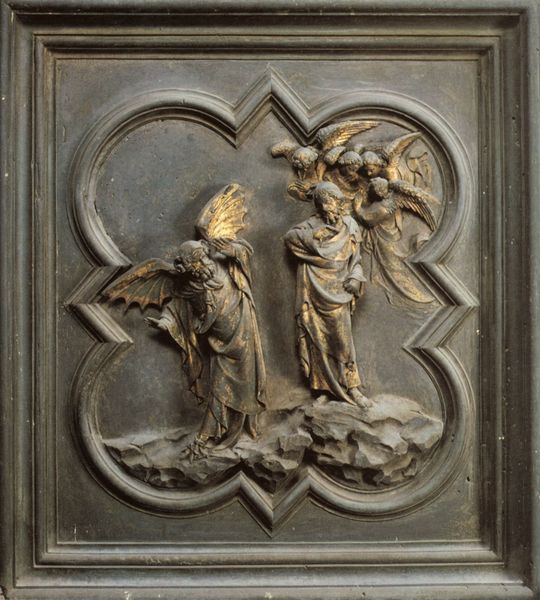
Titel: Nordtür
Künstler: Lorenzo Ghiberti
Standort: Florenz, Baptisterium (EU - I - Toskana)
Schlagwörter: berg, felsen, flügel, gott, himmel, mann, holz, männer, szene, tür, wolke, bibel, stein, bild, gewand, gewänder, engel, relief, fels, ornamente, bronze, foto, alter, rosette, jesus, predigt, erscheinung, erzengel, petrus, prophet, kassette, markus, bibelszene, engelschor, matthias, türfeld, blendung, bibeldarstellung